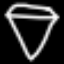
Label: diamond